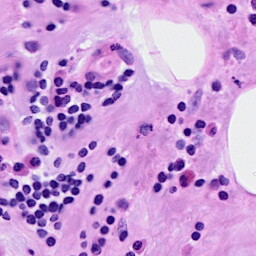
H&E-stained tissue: Breast